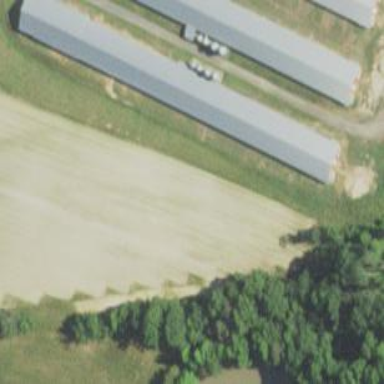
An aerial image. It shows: Farm auxiliary building.